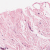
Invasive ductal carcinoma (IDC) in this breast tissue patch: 0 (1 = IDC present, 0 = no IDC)